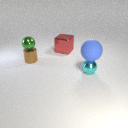
small cyan metal sphere in front of large red metal cube